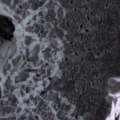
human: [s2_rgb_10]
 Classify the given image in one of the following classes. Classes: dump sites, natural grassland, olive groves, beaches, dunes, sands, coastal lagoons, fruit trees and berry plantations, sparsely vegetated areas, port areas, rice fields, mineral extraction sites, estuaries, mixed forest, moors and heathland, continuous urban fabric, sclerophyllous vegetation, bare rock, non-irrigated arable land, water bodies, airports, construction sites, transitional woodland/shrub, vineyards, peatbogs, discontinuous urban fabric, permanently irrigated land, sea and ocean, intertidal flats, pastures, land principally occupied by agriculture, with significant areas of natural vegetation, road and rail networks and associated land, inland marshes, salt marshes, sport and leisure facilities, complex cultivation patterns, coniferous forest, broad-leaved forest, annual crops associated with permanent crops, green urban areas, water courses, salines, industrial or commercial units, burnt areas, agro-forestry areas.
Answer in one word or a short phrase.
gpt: sea and ocean